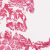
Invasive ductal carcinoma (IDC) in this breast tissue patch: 0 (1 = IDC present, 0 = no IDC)